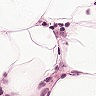
Metastatic tissue present: no